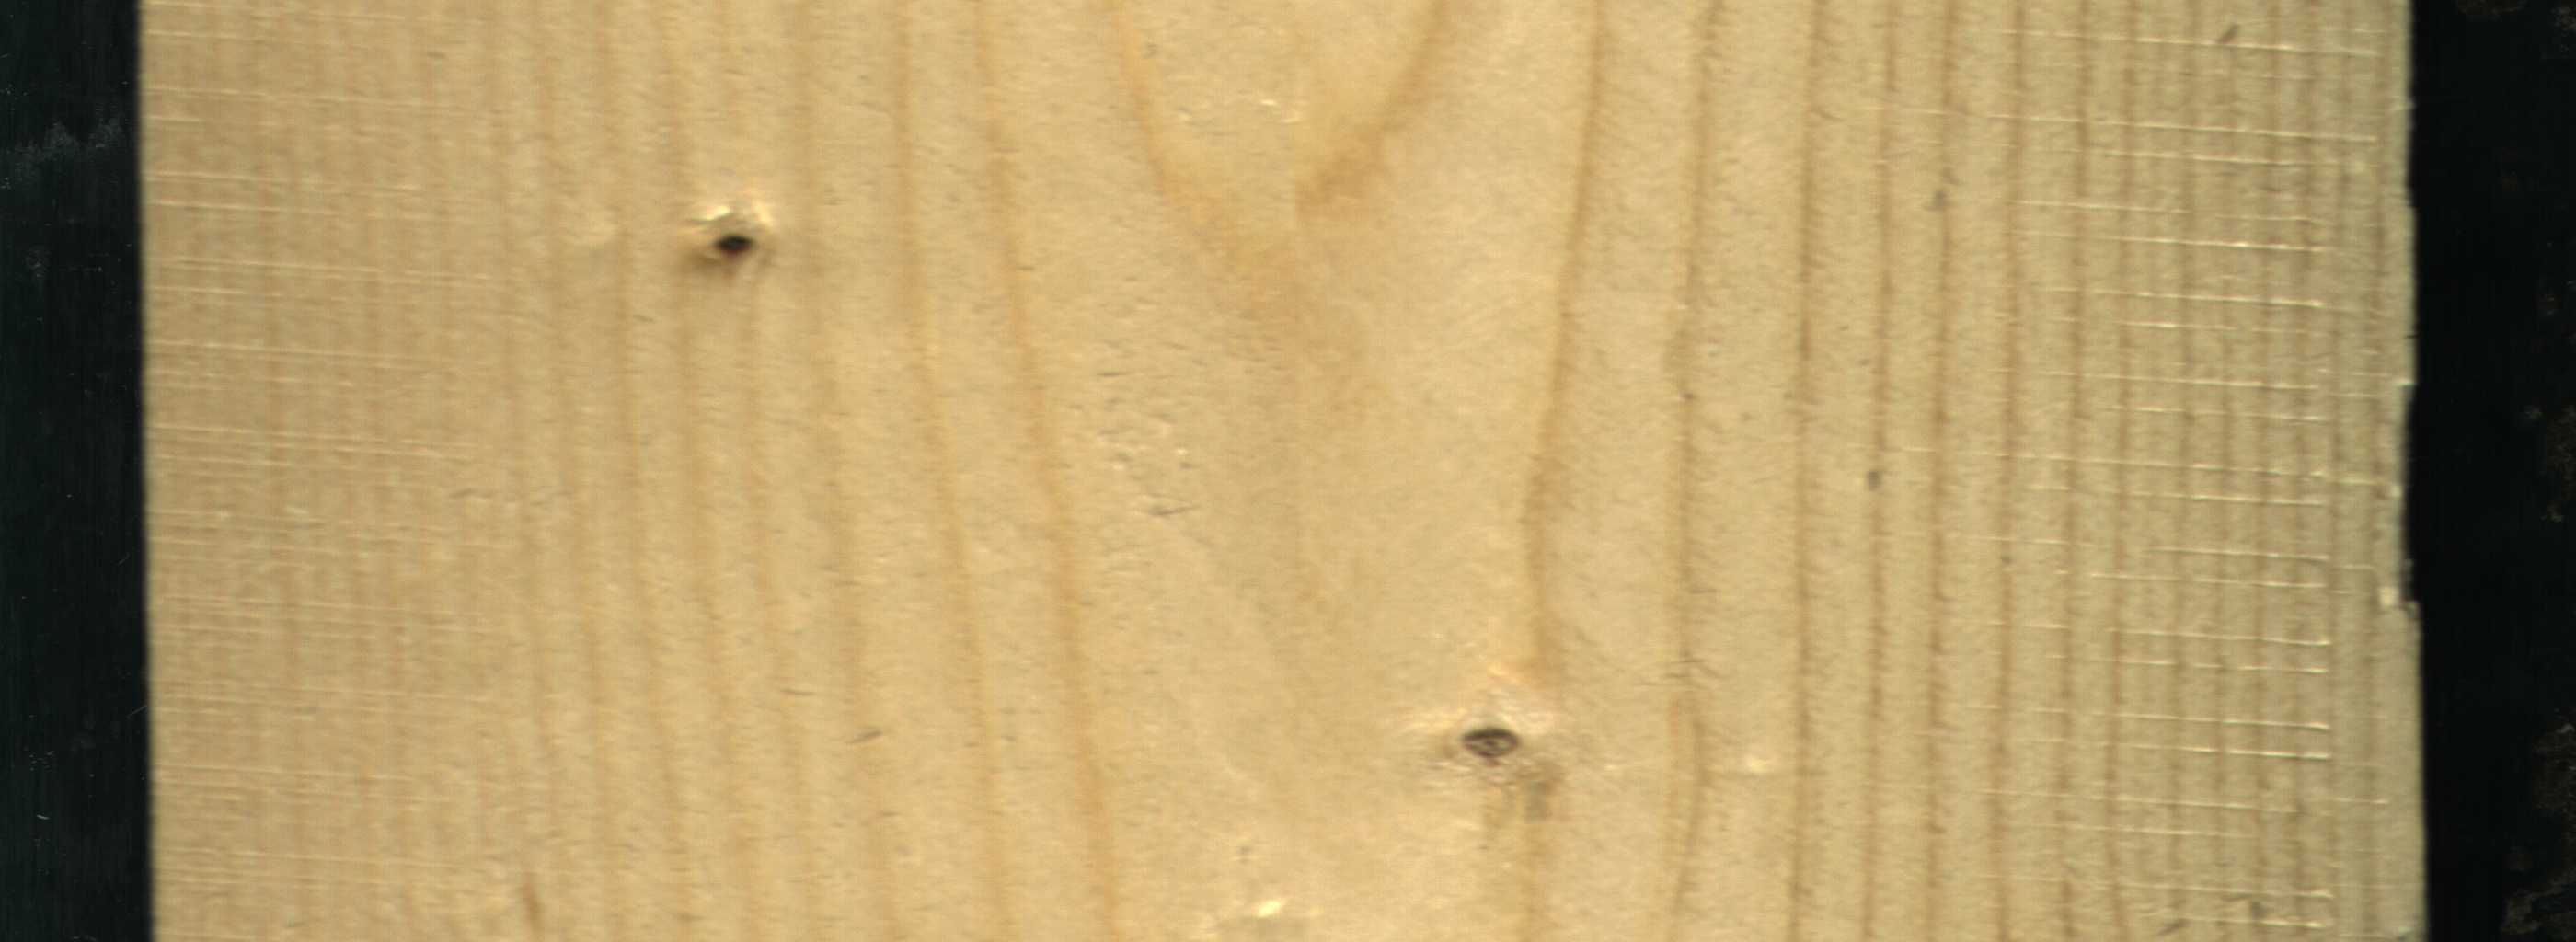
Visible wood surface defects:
Dead_Knot
Dead_Knot